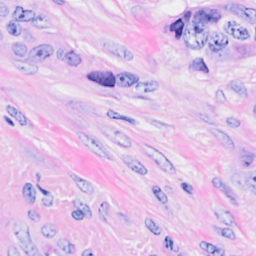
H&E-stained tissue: Breast